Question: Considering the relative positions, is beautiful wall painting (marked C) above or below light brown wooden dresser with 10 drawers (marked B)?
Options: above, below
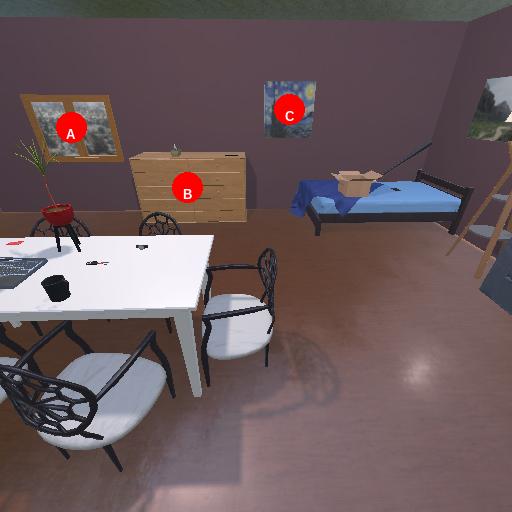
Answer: above